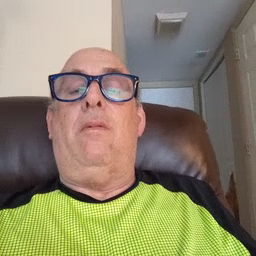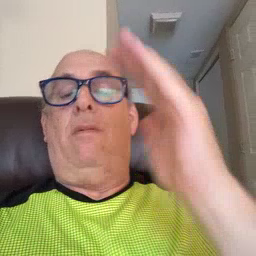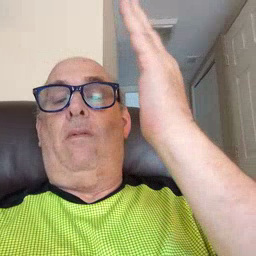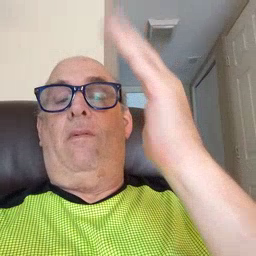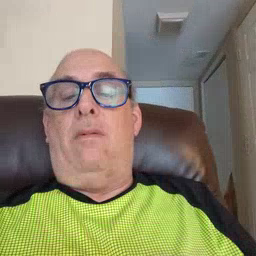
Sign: tree